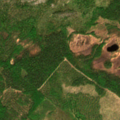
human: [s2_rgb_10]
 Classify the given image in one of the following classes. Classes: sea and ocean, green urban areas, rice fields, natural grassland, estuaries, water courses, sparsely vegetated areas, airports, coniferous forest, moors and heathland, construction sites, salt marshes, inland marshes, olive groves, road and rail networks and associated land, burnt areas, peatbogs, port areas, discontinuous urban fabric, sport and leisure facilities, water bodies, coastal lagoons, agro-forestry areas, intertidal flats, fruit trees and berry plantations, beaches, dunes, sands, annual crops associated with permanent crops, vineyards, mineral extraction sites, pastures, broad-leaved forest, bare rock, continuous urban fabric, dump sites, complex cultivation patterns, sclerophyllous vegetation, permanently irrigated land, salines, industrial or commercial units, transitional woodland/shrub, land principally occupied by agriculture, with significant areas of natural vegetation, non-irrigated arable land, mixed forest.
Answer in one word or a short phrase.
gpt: mixed forest, transitional woodland/shrub